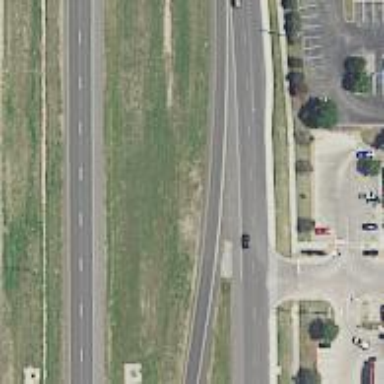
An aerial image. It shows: Secondary road with asphalt surface and frontage road.